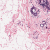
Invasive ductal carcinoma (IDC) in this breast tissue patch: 0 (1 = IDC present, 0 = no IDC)